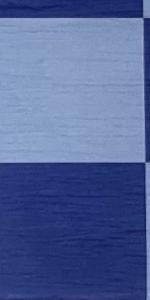
Label: Empty